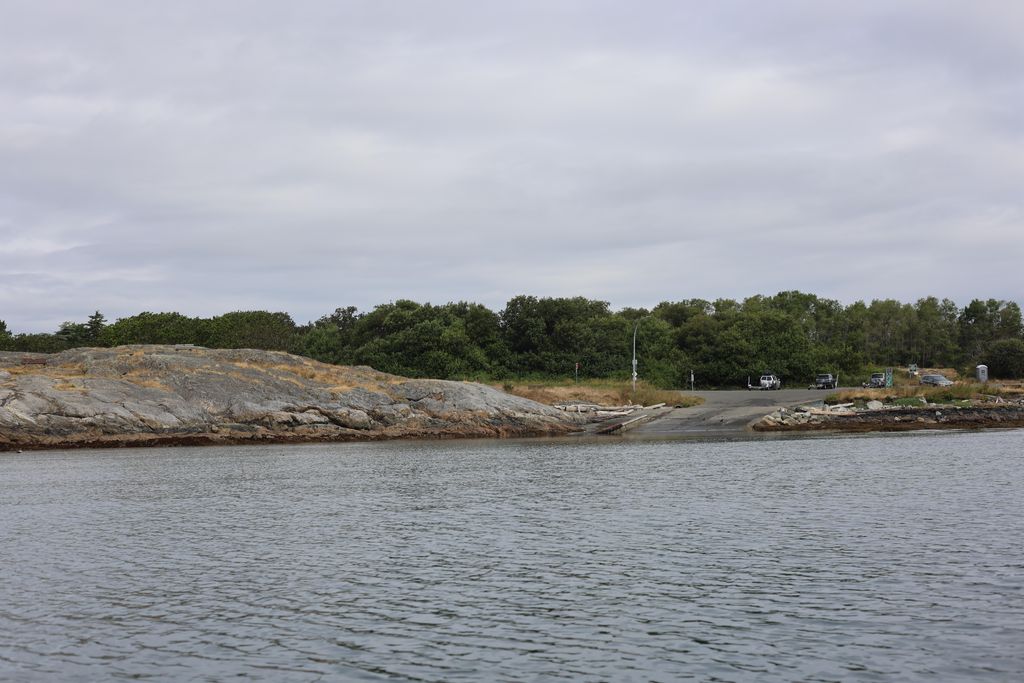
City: victoria